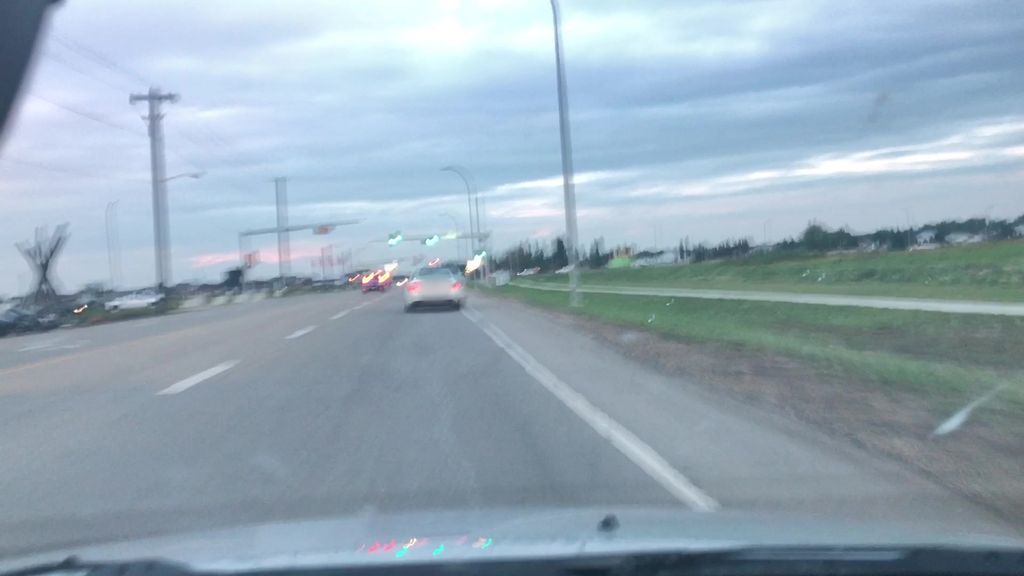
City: edmonton